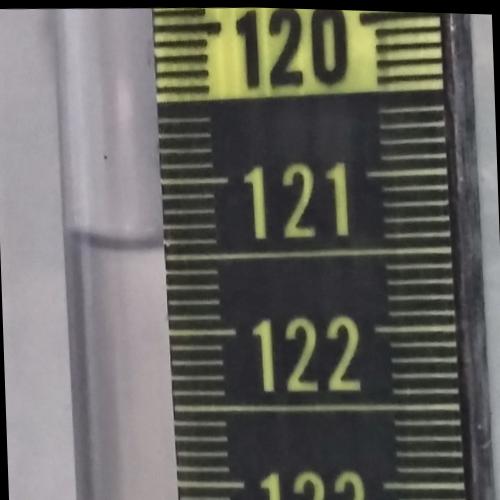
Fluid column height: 121.4 cm